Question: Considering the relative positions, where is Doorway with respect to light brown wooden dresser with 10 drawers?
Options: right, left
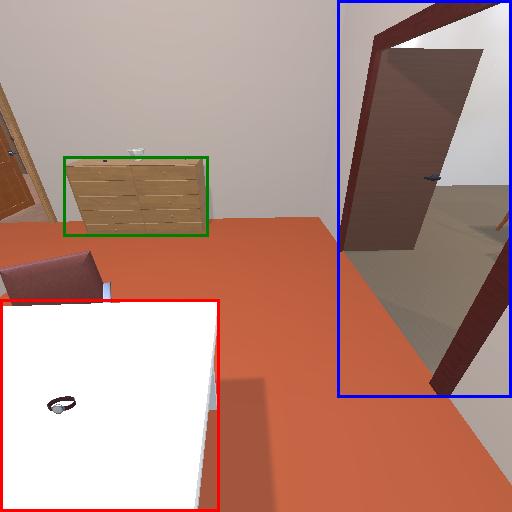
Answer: right